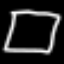
Label: square